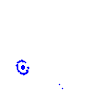
Particle: kaon